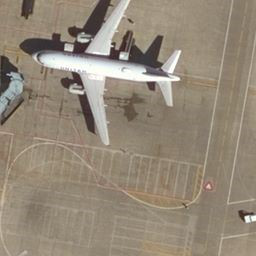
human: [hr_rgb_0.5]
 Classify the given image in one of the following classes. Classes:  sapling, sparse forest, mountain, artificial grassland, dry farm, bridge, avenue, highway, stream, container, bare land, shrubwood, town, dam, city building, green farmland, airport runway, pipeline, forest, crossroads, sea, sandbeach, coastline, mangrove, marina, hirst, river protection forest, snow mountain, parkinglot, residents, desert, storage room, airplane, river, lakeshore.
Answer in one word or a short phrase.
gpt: airplane